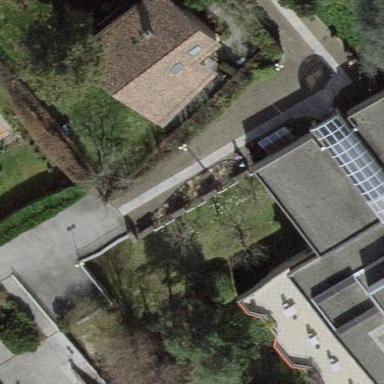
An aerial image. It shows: Garden enclosed by fence.